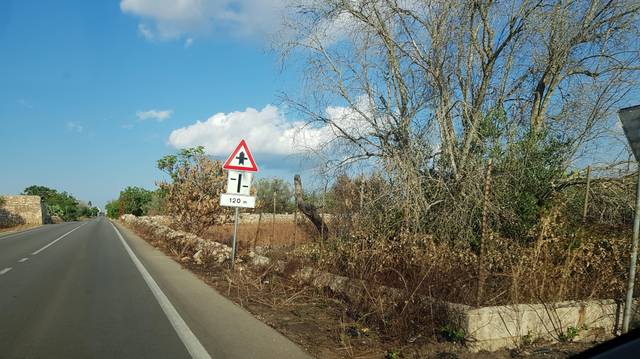
Region: Italy
Coordinates: 39.964, 18.297